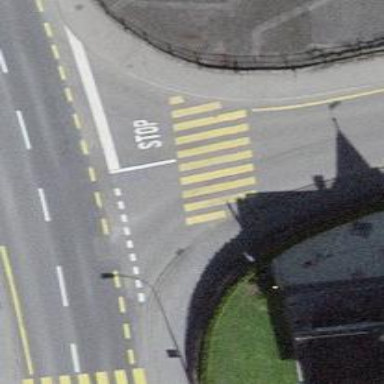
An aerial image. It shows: Kerb serving as barrier.